【题型】解答题　【知识点】立体几何　【难度】easy
一块边长为12cm的正三角形薄铁片，按如图所示设计方案，裁剪下三个全等的四边形（每个四边形中有且只有一组对角为直角），然后用余下的部分加工制作成一个底面边长为$x\mathrm{cm}$的“无盖”正三棱柱形容器，容积记为$V\mathrm{cm^3}$。

(1) 若加工人员为了充分利用边角料，考虑在加工过程中，使用裁剪下的三个四边形材料恰好拼接成这个正三棱柱形容器的“顶盖”，求出此时$x$的值；

(2) 将$V$表示为$x$的函数，并求$V$的最大值。
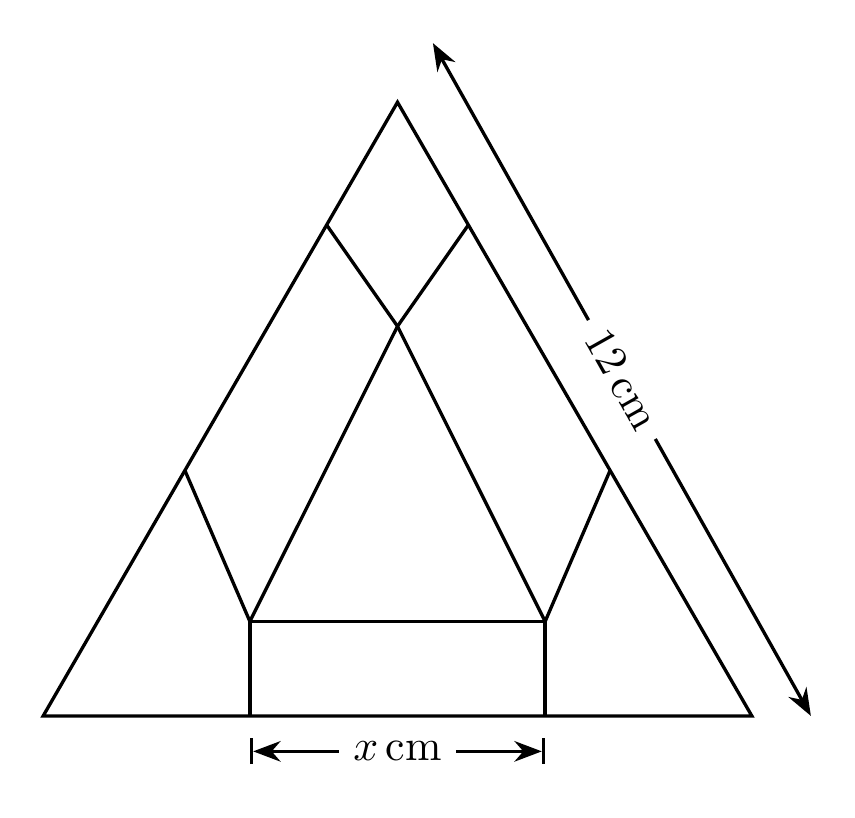
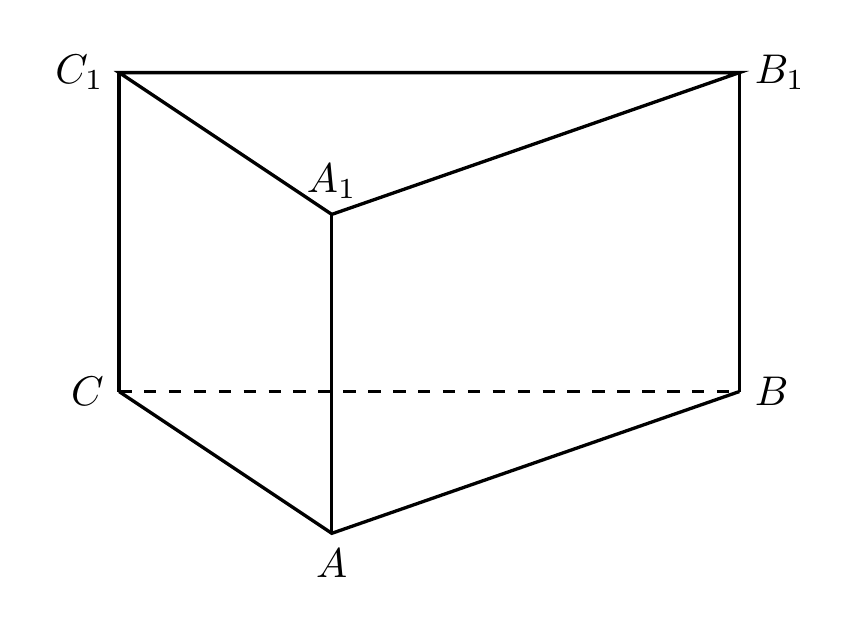
【解答】
【答案】(1) $\boldsymbol{6\mathrm{cm}}$；\\
(2) $\boldsymbol{V = -\dfrac{x^3}{8} + \dfrac{3}{2}x^2}$，$x \in (0,12)$，最大值为$\boldsymbol{32\mathrm{cm^3}}$

【知识点】面积、体积最大问题、锥体体积的有关计算

【分析】(1) 由剪下的三个四边形是全等四边形组成与底面三角形全等的图形，即可得出$x$的值；\\
(2) 结合平面图形数据及三棱柱直观图求得三棱柱的高和底面积，计算三棱柱容器的容积，求出最大值即可。

【详解】(1) 由题意知，剪下的三个四边形是全等四边形，且这三个全等的四边形组成与底面三角形全等的三角形，\\
所以$2x = 12$，解得$x = 6$，即$x$的值为$\boldsymbol{6\mathrm{cm}}$；

(2) 结合平面图形数据及三棱柱直观图，求得三棱柱的高为$h = \dfrac{\sqrt{3}}{3}\left(6 - \dfrac{x}{2}\right)$，\\
其底面积为$S = \dfrac{\sqrt{3}}{4}x^2 \mathrm{cm^2}$，

所以三棱柱容器的容积为
\[
V = Sh = \dfrac{\sqrt{3}}{4}x^2 \cdot \dfrac{\sqrt{3}}{3}\left(6 - \dfrac{x}{2}\right) = \dfrac{x^2}{4}\left(6 - \dfrac{x}{2}\right) = -\dfrac{x^3}{8} + \dfrac{3}{2}x^2, \quad x \in (0,12);
\]

求导数得$V' = -\dfrac{3}{8}x^2 + 3x$，令$V' = 0$，解得$x = 8$或$x = 0$（舍去），\\
所以$x \in (0,8)$时，$V'(x) > 0$，$V(x)$单调递增，$x \in (8,12)$时，$V'(x) < 0$，$V(x)$单调递减；

所以$x = 8$时，$V(x)$取得最大值，为$V(8) = -\dfrac{8^3}{8} + \dfrac{3}{2} \times 8^2 = 32$，\\
所以$V$的最大值为$\boldsymbol{32\mathrm{cm^3}}$。